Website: bh-photo
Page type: address-validator
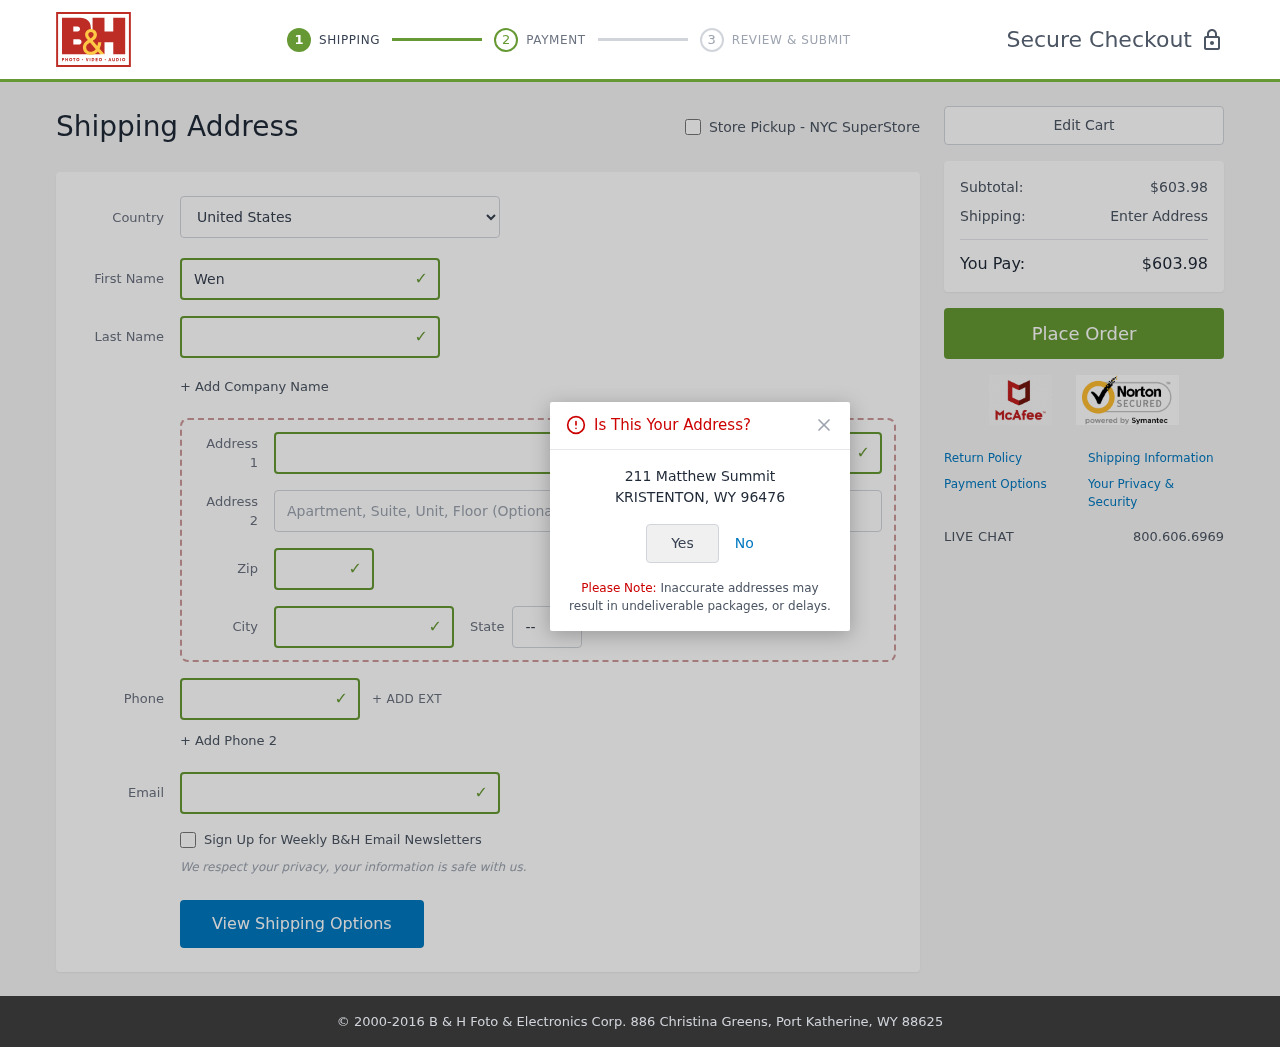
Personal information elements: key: PII_CITY
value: Kristenton
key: PII_COUNTRY
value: United States
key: PII_EMAIL
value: wendy_collins@gmail.com
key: PII_FIRSTNAME
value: Wendy
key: PII_LASTNAME
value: Collins
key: PII_PHONE
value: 2317685218
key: PII_POSTCODE
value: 96476
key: PII_STATE_ABBR
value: WY
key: PII_STREET
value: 211 Matthew Summit
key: PII_CITY_CONFIRM
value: KRISTENTON
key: PII_POSTCODE_FULL
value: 96476
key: PII_POSTCODE_NUMERIC
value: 96476
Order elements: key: ORDER_SUBTOTAL
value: $603.98
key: ORDER_TOTAL
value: $603.98